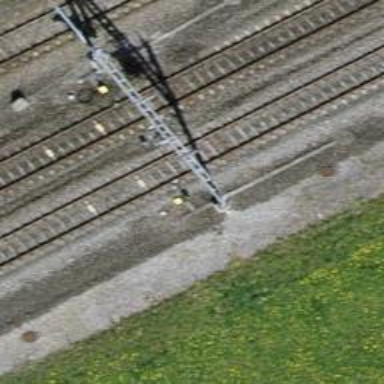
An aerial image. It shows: Railway signal.